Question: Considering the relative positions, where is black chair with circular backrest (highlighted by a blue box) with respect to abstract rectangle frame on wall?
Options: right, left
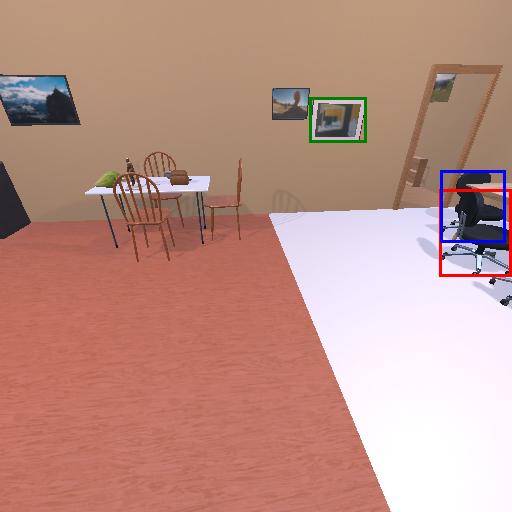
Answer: right